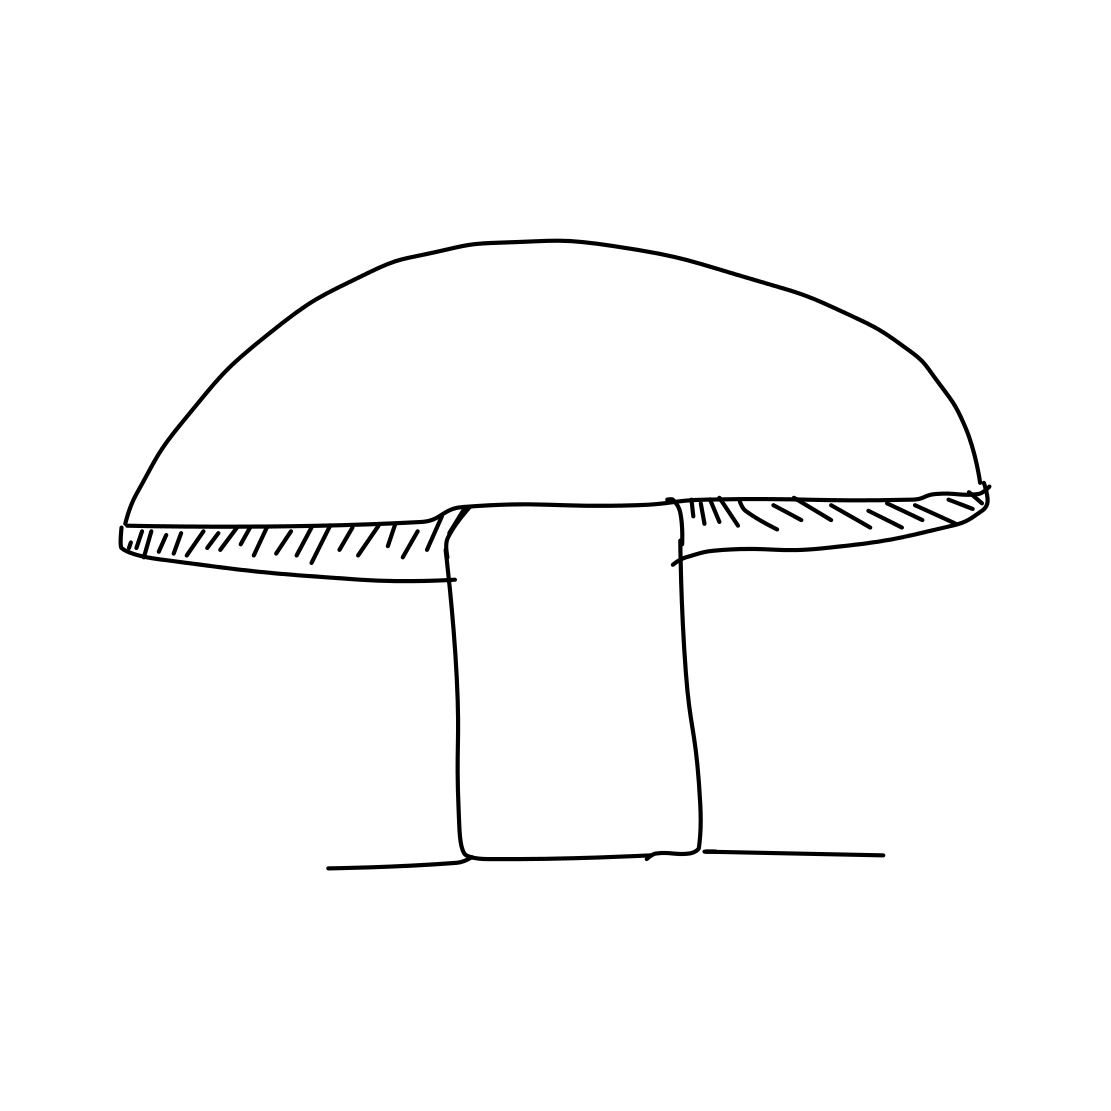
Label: mushroom